Question: I've noticed that as fonts get larger and larger, the vertical padding in a div element above and below the text grows larger. Is there anyway quick way to prevent this? Is this font dependent?
I'm attempting to create a word cloud, but these vertical spacings are proving to be quite annoying.
Here is an example:

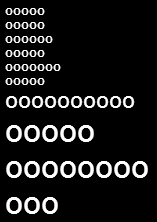
Answer: Setting the line-height is your answer but I would recommend the em unit and setting the line-height to 1em for all font sizes in your tag cloud. I always use em's to represent line-height because regardless of whether the font is set by pixels, ems, or some other unit, line-height is always relative to the size of the font.
According the the W3C specification for line-height
> A value of 'normal' sets the 'line-height' to a reasonable value for
the element's font. It is suggested that UAs set the 'normal' value to
be a number in the range of 1.0 to 1.2.
This means the font size can vary but the vertical height of the fonts will always remain consistent and relative to the corresponding size.